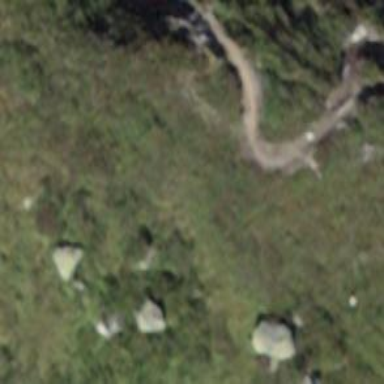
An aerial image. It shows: Unpaved path with impassable smoothness.